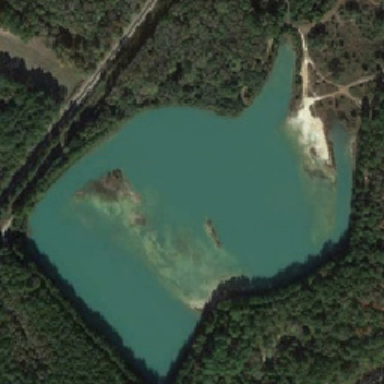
The water is polluted by the pond .